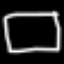
Label: square